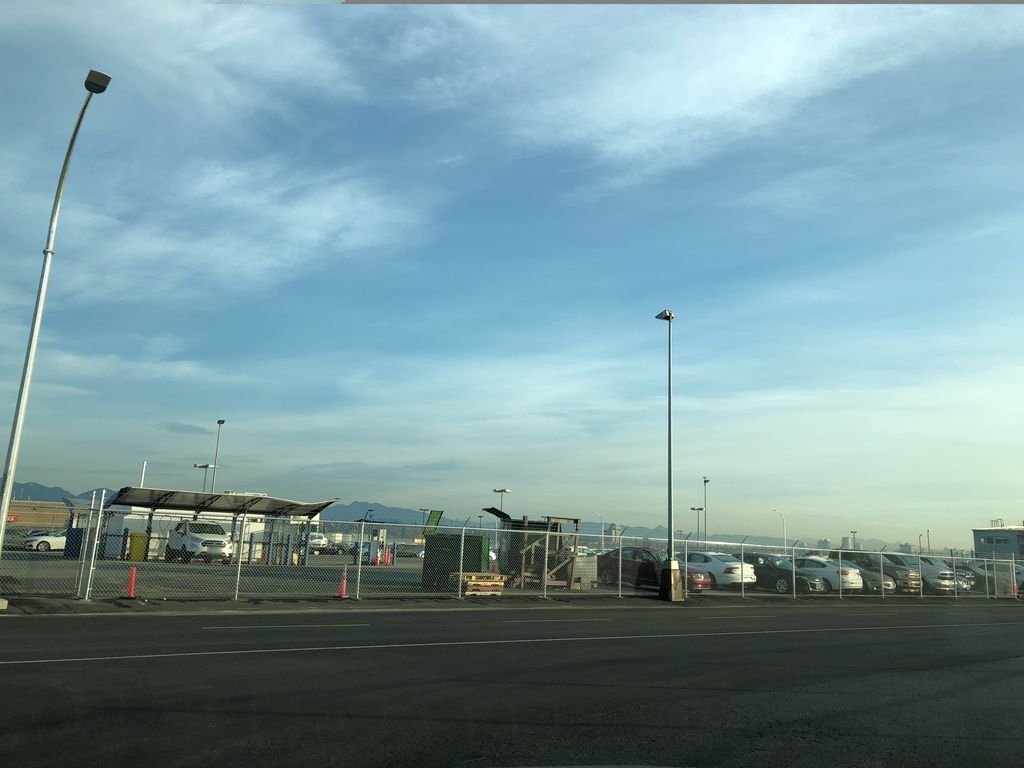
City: vancouver